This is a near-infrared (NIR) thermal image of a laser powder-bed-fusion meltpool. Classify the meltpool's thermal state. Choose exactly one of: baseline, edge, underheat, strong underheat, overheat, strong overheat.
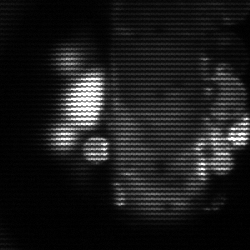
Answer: strong underheat